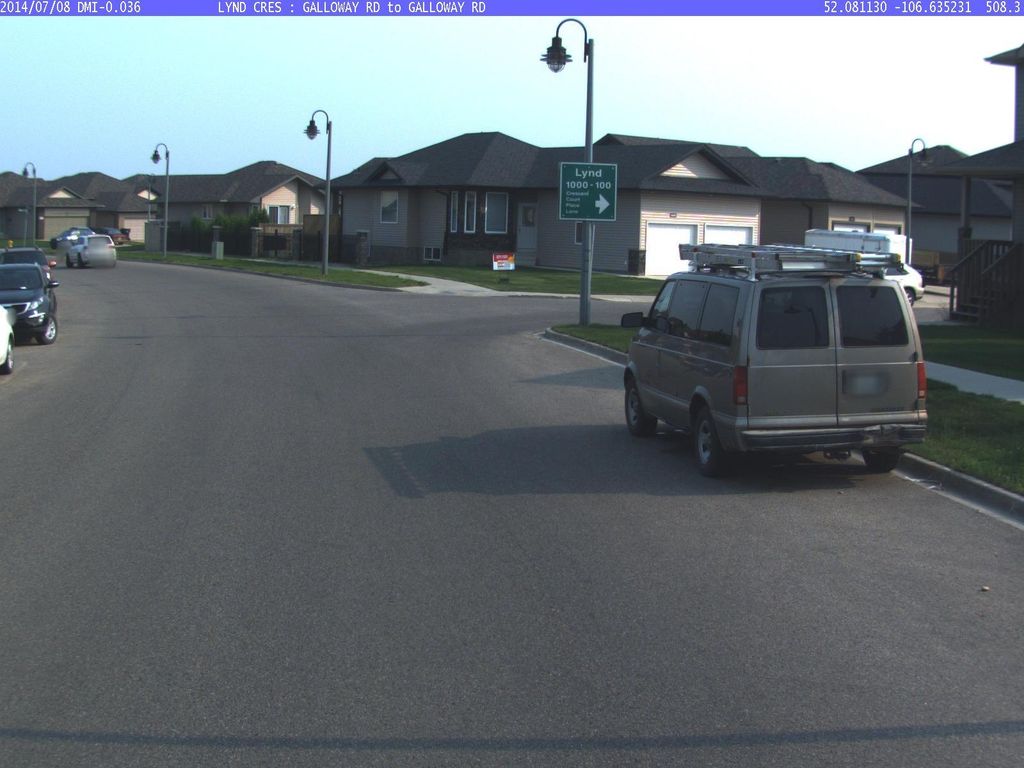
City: saskatoon